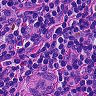
Metastatic tissue present: no